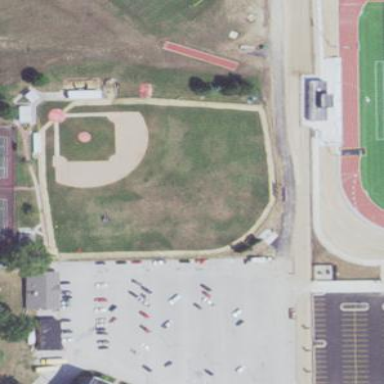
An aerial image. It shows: Baseball pitch for leisure land activities.